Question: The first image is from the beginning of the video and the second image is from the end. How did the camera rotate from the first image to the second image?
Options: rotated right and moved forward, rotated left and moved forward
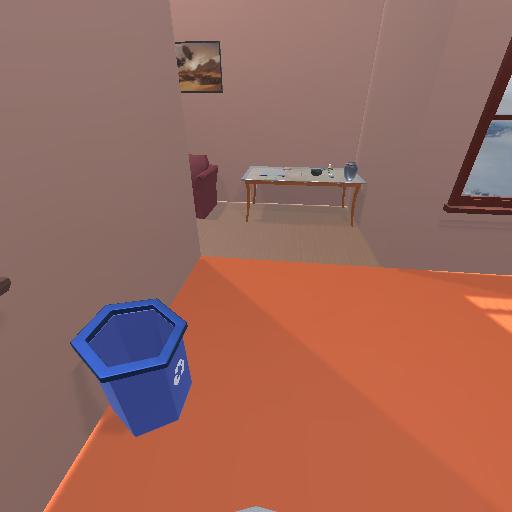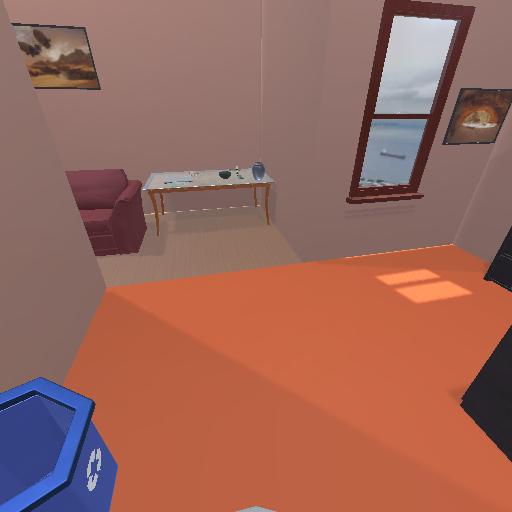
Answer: rotated right and moved forward